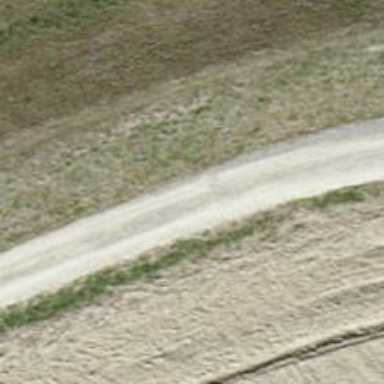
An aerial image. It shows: Track with compacted grade2 surface.